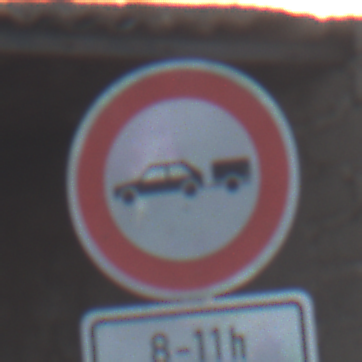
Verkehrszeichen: VerbotPersonenkraftwagenMitAnhaenger
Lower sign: ZeitangabenOhneBeschraenkungAufWochentage2
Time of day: SunriseSunset
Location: Outdoor (Nature)
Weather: Clear
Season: NotSpecified
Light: Natural